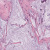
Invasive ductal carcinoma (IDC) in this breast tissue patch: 1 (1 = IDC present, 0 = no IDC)